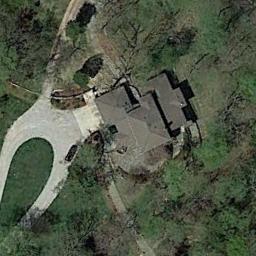
Label: residential